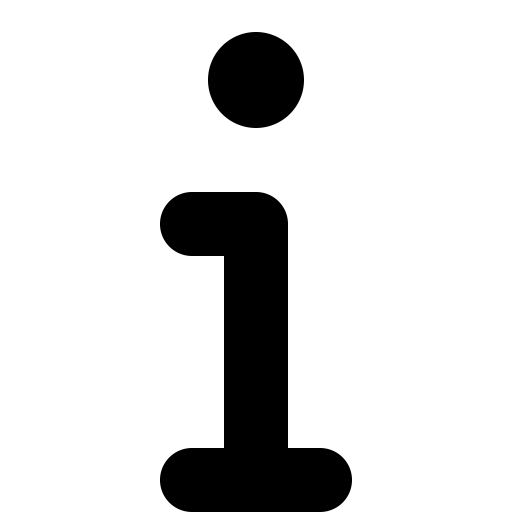
Tags: icon, FontAwesome, fa-icon, solid, info